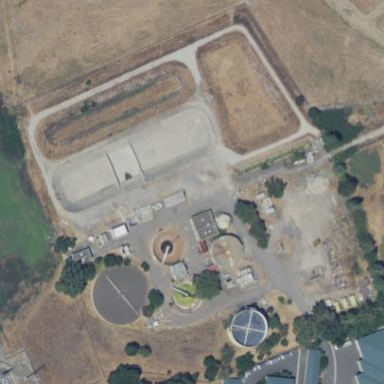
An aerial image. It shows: Chain link fence surrounds wastewater treatment plant.